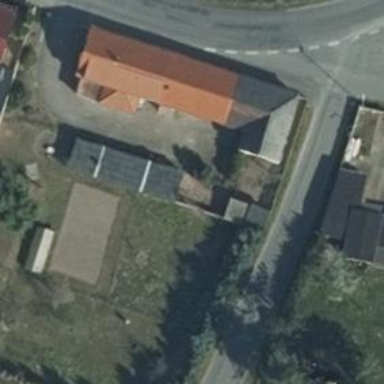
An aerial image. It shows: Residential building with gabled roof.